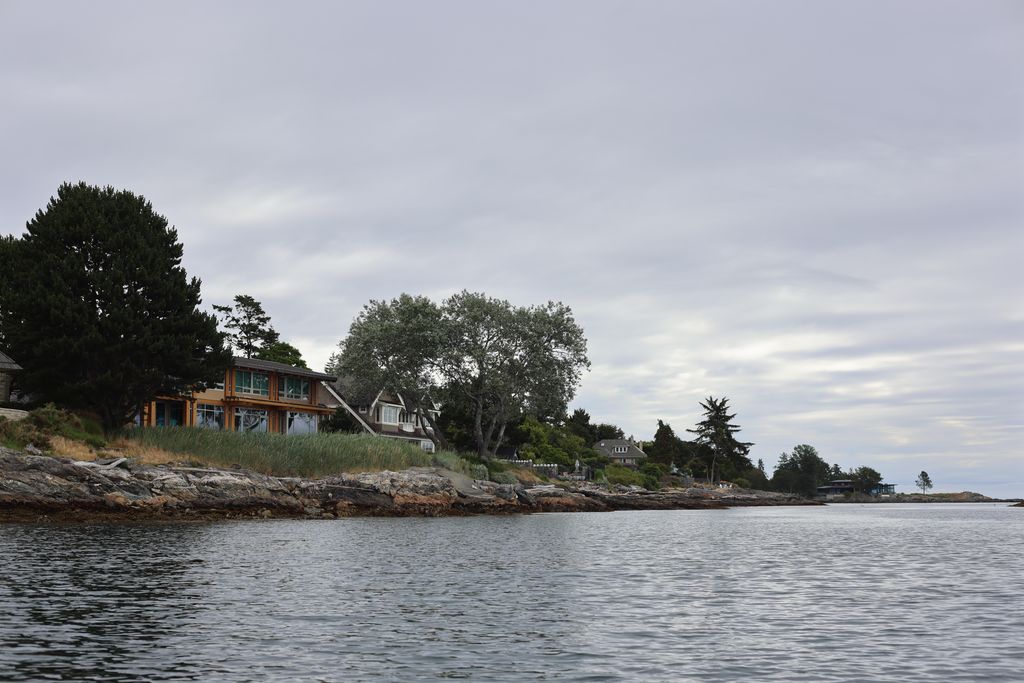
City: victoria